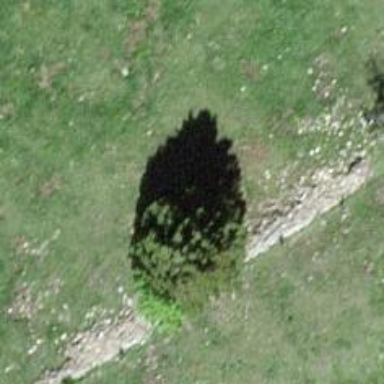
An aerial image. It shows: Needle-leaved tree in its natural environment.